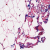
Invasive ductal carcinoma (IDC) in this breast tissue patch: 0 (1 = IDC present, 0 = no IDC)